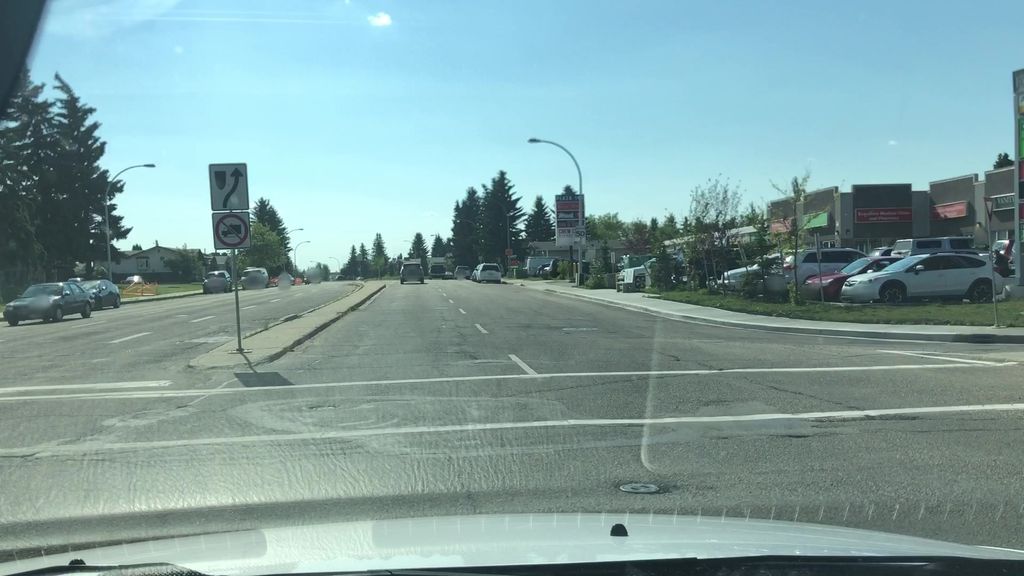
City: edmonton